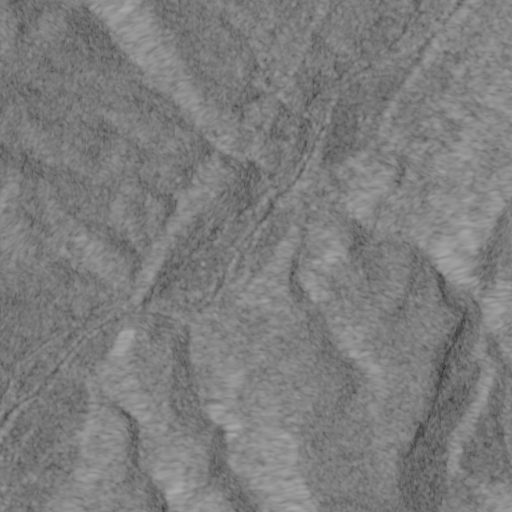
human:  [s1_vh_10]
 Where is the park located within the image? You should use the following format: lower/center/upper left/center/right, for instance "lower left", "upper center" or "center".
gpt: The park is located in the upper right of the image.
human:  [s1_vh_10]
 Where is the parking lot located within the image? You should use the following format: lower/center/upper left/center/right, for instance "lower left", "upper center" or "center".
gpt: The parking lot is located in the upper right of the image.
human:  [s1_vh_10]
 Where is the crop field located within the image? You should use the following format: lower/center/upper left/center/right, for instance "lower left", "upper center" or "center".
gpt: There is no crop field in the image.

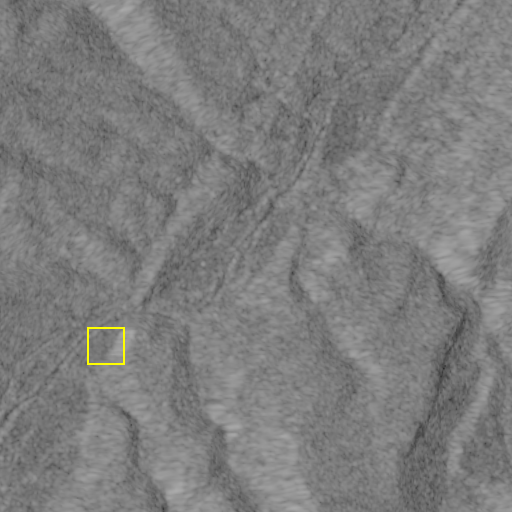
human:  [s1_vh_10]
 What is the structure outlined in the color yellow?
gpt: The structure outlined in yellow is a crop field.
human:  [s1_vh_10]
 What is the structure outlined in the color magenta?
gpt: There is no magenta outline.